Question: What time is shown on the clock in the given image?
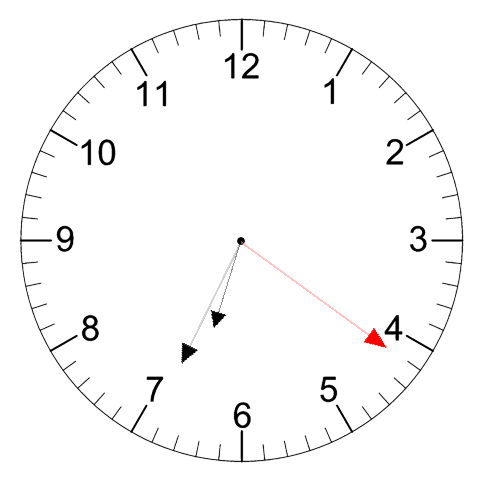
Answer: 06:34:21